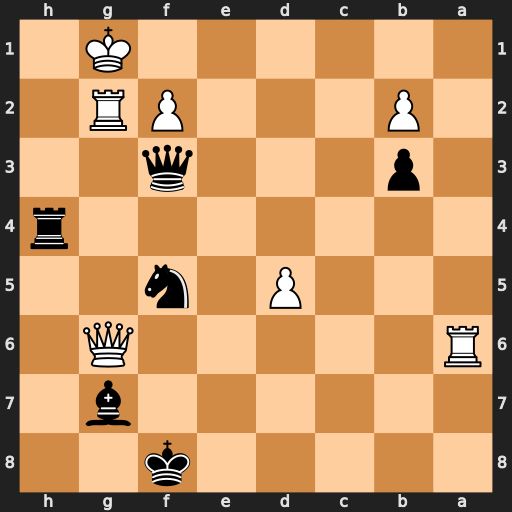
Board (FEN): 5k2/6b1/R5Q1/3P1n2/7r/1p3q2/1P3PR1/6K1
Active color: b
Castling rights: -
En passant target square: -
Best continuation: Qd1#